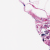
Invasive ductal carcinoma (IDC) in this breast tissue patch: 0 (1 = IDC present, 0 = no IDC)